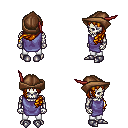
a pixel art fantasy rpg character, male body template, skeleton, chain tabard jacket, white pants, dark blonde left-swept hairstyle, leather cap, metal boots, four views (front, back, left, right), 2x2 character sprite sheet, small pixel art, hard edges, no anti-aliasing